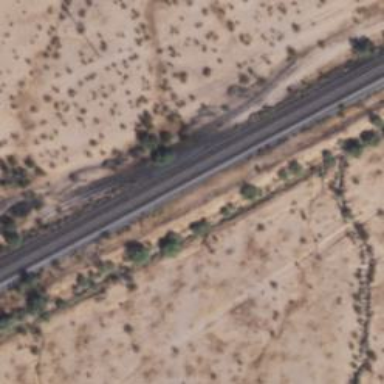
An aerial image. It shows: Disused railway siding.